Question: The problem is that matlab "cuts" some numbers and I do not recognize actual value. Look at the screenshot, on Y there are a lot of "0.0156" while I expect "0.01562" "0.01564" "0.01566" etc.

How to say matlab to display enough numbers so I can recognize actual value?
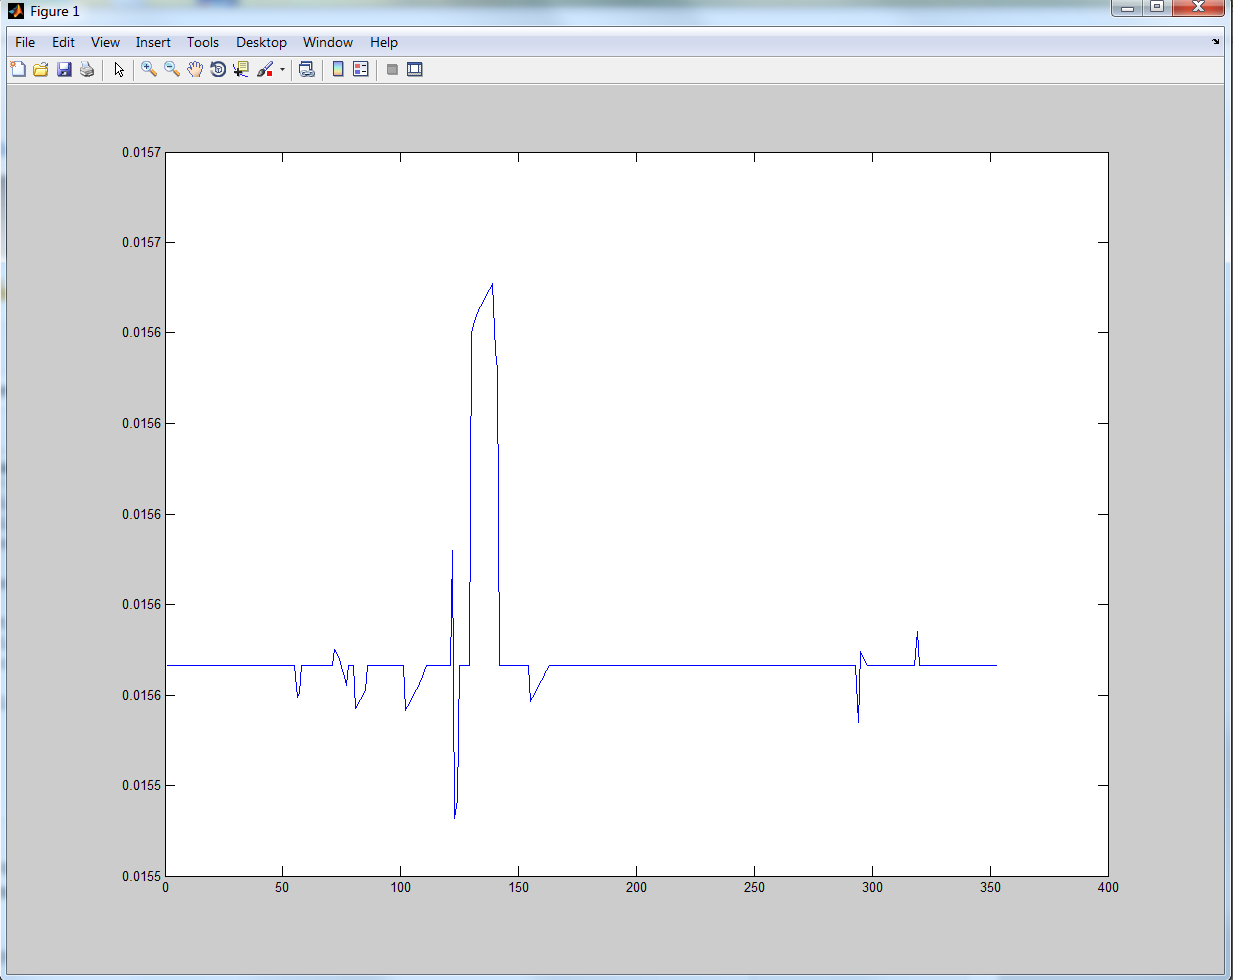
Answer: One trick is to call:
'''
set(gca, 'YTickLabel', get(gca,'YTick'))
'''
Here is the before and after using the data from your <URL>:

Created with:
'''
y = [
0.0155260005803643
0.0155280030632315
0.0155270018379389
0.0155260006126463
0.0155239981620611
0.0155249993873537
];
plot(y)
'''